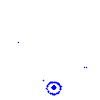
Particle: electron